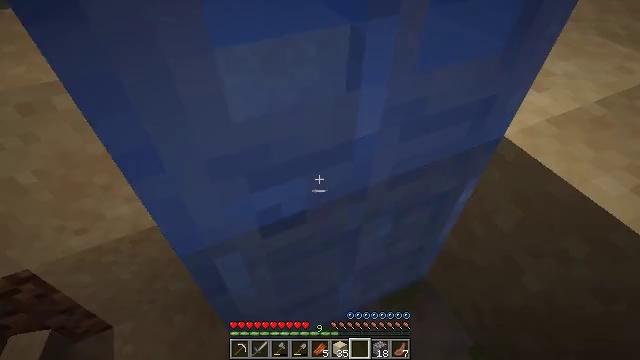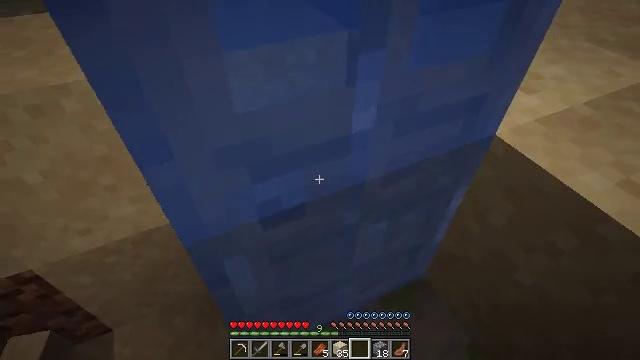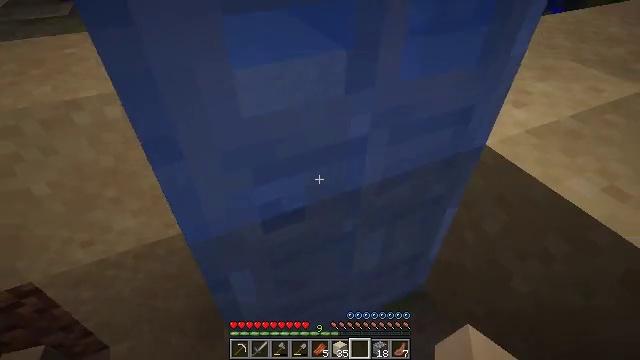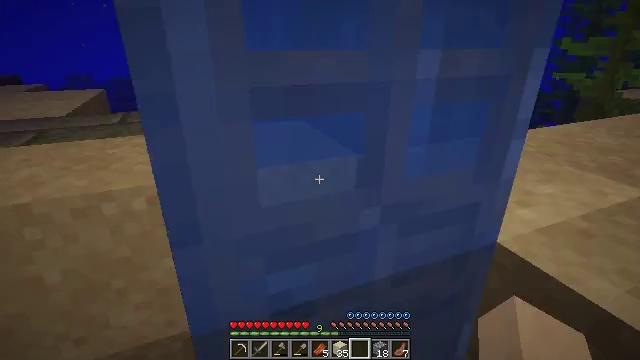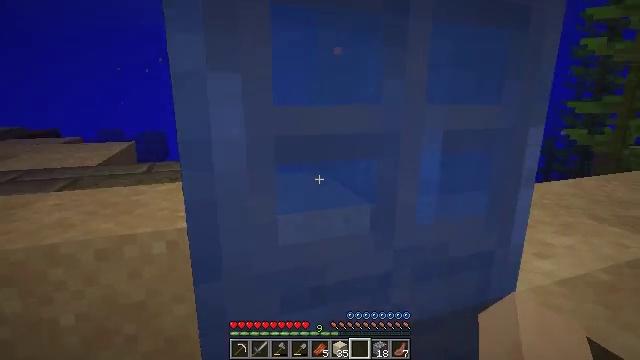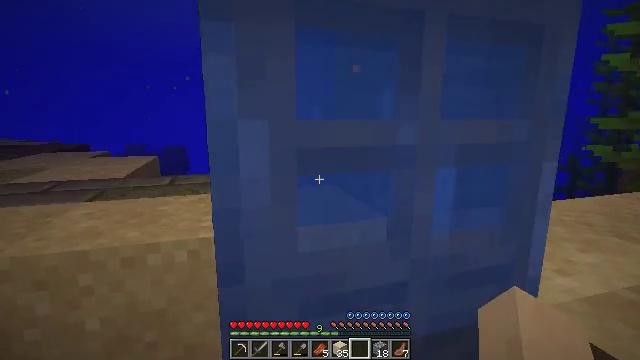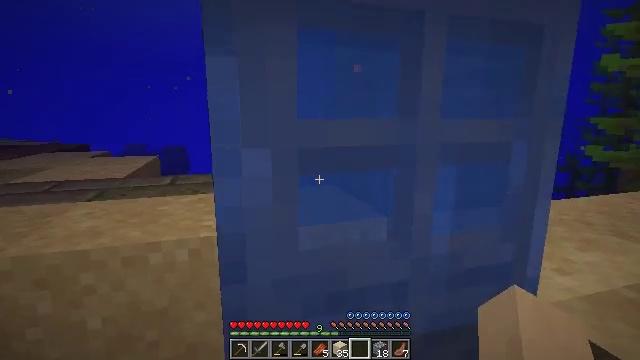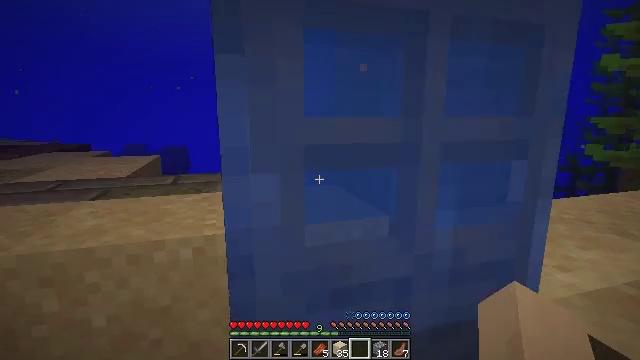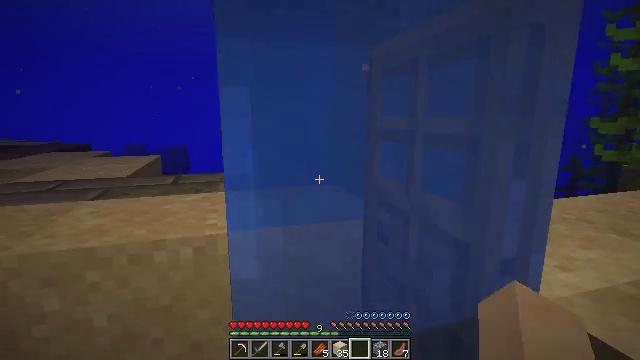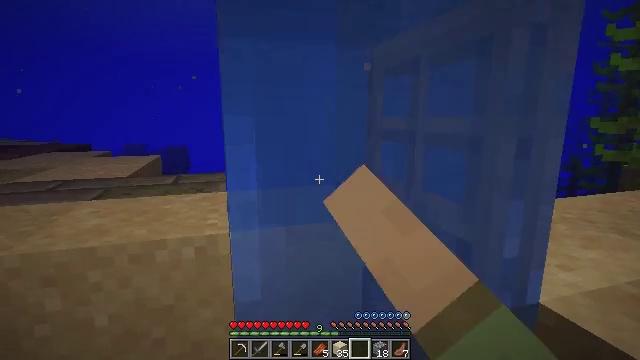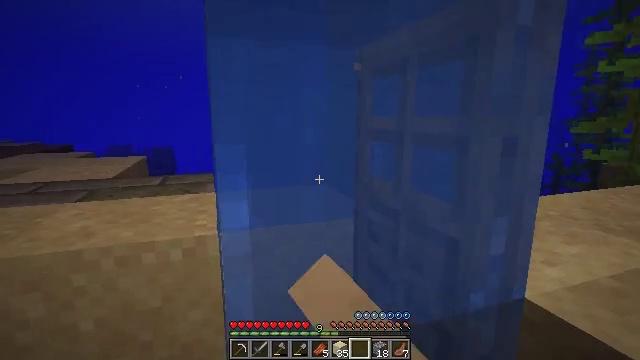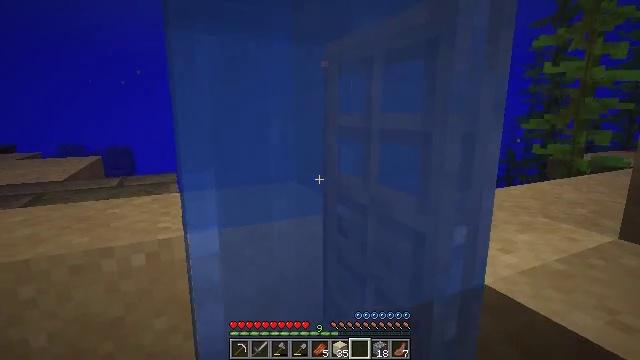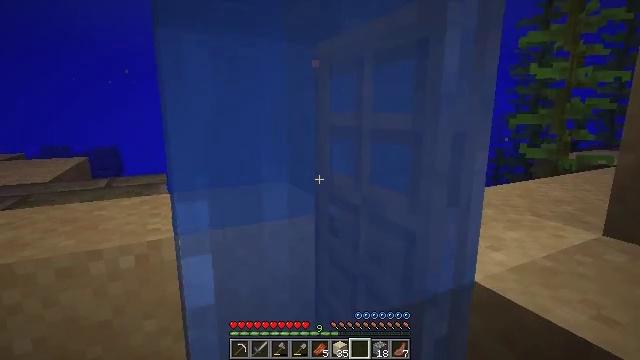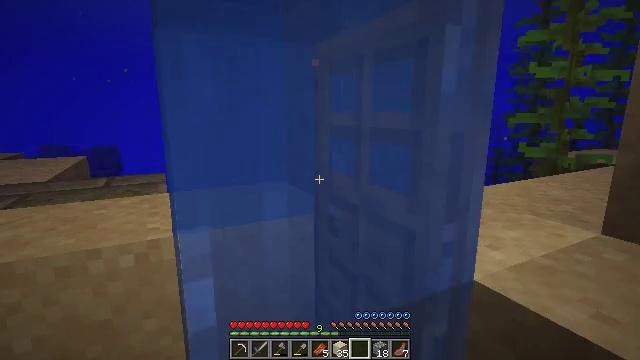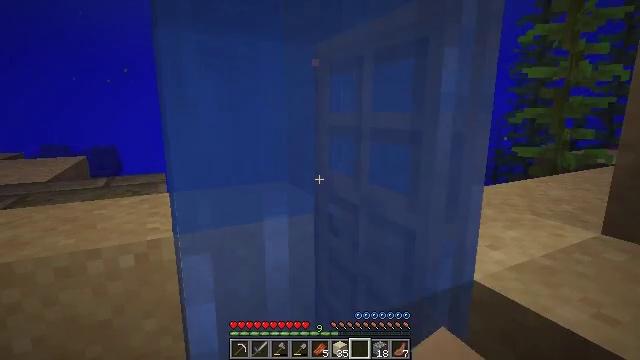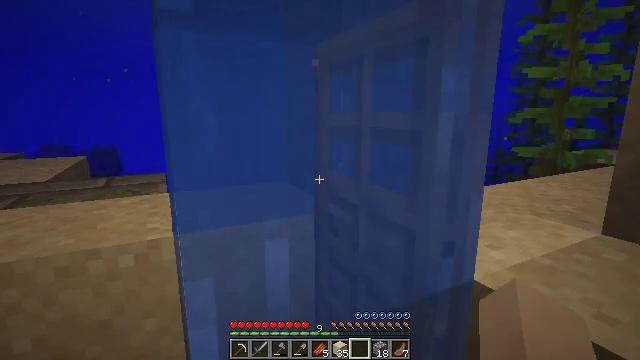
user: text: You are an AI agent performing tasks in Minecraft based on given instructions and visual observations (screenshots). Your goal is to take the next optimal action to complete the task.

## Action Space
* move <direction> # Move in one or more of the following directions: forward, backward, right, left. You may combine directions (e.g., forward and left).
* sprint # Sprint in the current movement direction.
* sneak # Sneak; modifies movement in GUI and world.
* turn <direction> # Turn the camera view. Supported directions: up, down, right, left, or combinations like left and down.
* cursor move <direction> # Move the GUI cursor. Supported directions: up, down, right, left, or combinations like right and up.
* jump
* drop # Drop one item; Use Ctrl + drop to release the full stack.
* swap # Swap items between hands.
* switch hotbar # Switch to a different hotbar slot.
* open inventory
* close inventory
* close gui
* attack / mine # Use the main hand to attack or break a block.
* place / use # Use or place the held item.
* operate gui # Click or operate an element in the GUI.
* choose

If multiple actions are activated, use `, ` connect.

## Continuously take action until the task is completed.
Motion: motion action
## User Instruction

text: Collect sand to make glass.
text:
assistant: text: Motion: move back, turn up
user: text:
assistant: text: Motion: turn up
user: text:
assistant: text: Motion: turn left and up
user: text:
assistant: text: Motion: turn left and up
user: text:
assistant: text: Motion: turn left and up
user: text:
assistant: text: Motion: no_op
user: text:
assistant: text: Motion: no_op
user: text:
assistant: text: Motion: use / place
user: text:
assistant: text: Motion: use / place
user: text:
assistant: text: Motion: turn right, use / place
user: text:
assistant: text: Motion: turn right
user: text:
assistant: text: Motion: turn right
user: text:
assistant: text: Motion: no_op
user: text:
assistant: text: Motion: no_op
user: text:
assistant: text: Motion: no_op
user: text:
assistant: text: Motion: move forward
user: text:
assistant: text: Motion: move forward
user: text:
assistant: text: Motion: move forward
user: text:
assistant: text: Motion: move forward
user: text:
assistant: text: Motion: move forward
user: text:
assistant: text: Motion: move forward, turn left
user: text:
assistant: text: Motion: move forward, turn left
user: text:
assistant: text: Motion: move forward, turn left
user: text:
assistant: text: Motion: move forward, turn left and down
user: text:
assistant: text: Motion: move forward, turn left and down
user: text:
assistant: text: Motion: move forward
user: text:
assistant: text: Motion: move forward
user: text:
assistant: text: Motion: move forward, turn left and down
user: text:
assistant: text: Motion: move forward, turn left and down
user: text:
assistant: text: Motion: turn left and down